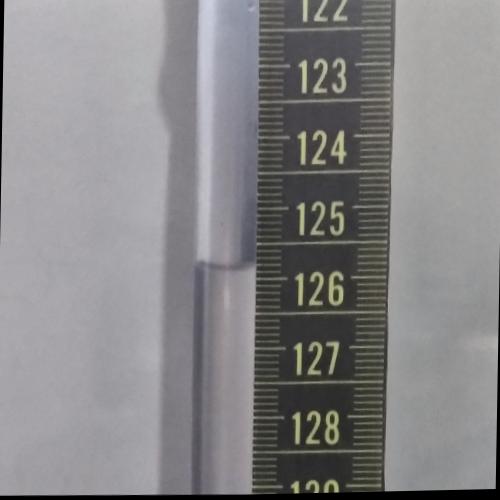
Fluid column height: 125.8 cm